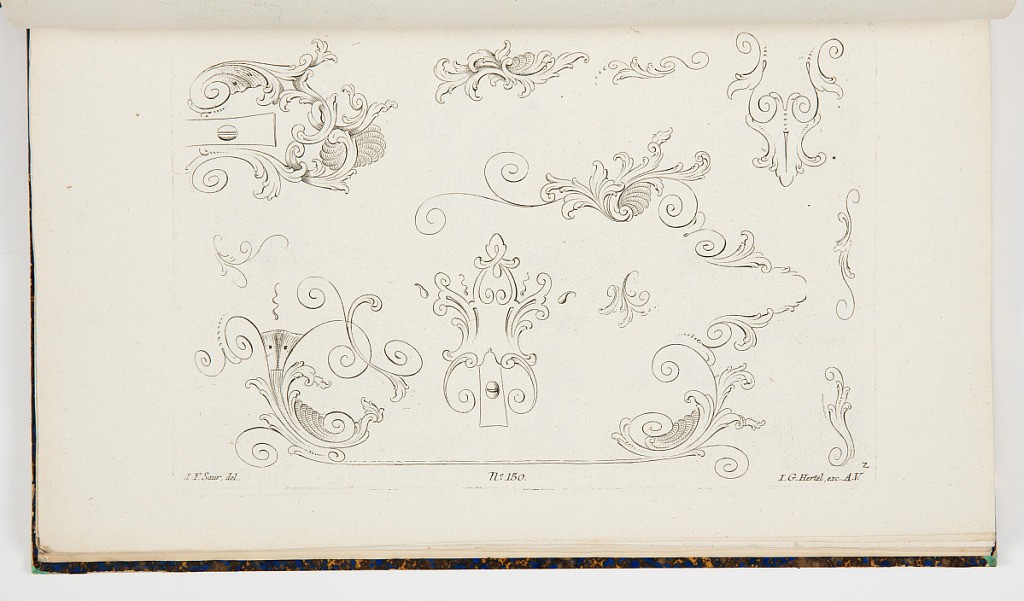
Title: Ornament Designs
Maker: I. F. Saur, German, active 18th century
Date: mid- 18th century
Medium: Etching on off-white laid paper
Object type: Print
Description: Designs for ornament motifs, possibly for metal owing to screw details. The plate is signed and numbered.